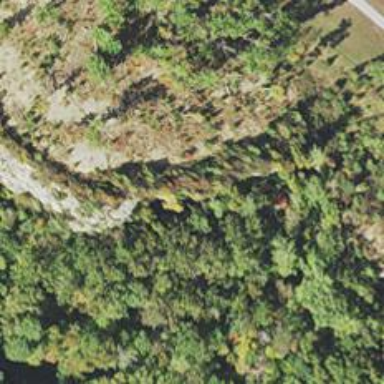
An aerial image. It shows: Cliff in nature.